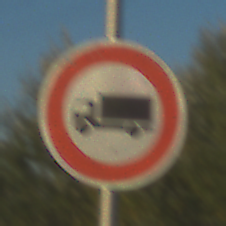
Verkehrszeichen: VerbotFuerKraftfahrzeugeUeberDreiKommaFuenfTonnen
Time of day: SunriseSunset
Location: Outdoor (RoadRail)
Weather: Clear
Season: NotSpecified
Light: Natural